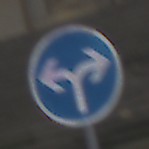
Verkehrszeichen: VorgeschriebeneFahrtrichtungRechtsOderLinks
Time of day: Midday
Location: Outdoor (Urban)
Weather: Overcast
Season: NotSpecified
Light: Natural